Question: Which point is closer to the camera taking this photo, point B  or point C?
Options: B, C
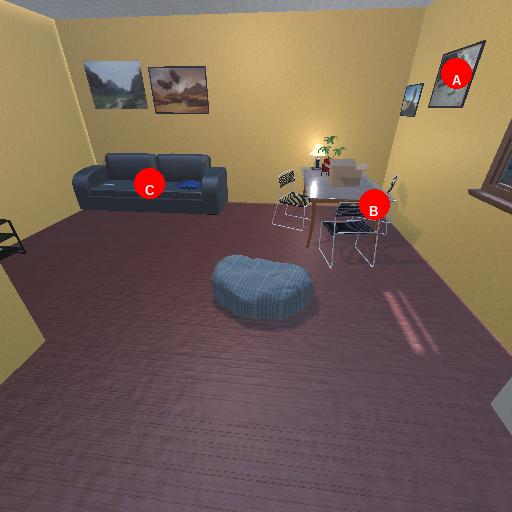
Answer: B